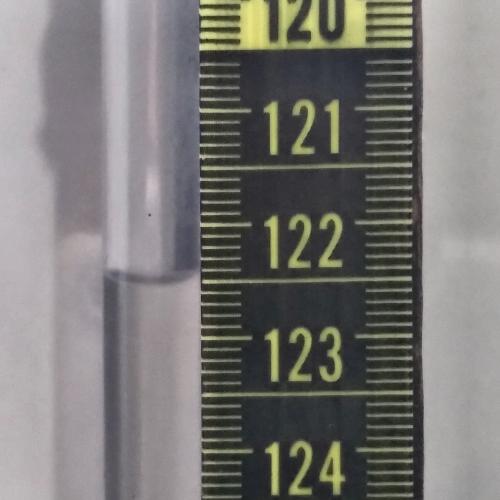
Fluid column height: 122.5 cm